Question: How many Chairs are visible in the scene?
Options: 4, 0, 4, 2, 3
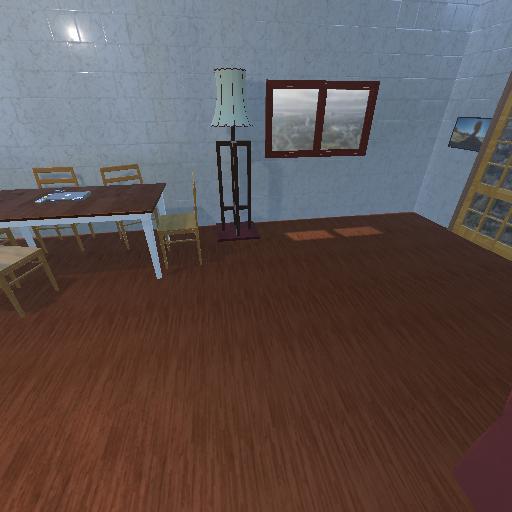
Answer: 4